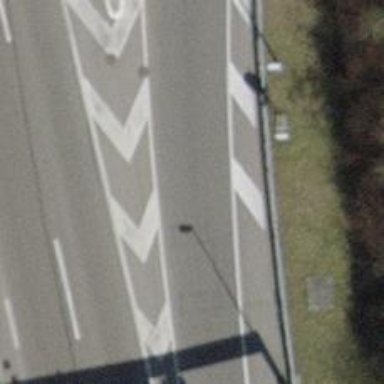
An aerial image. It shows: Asphalt motorway link.